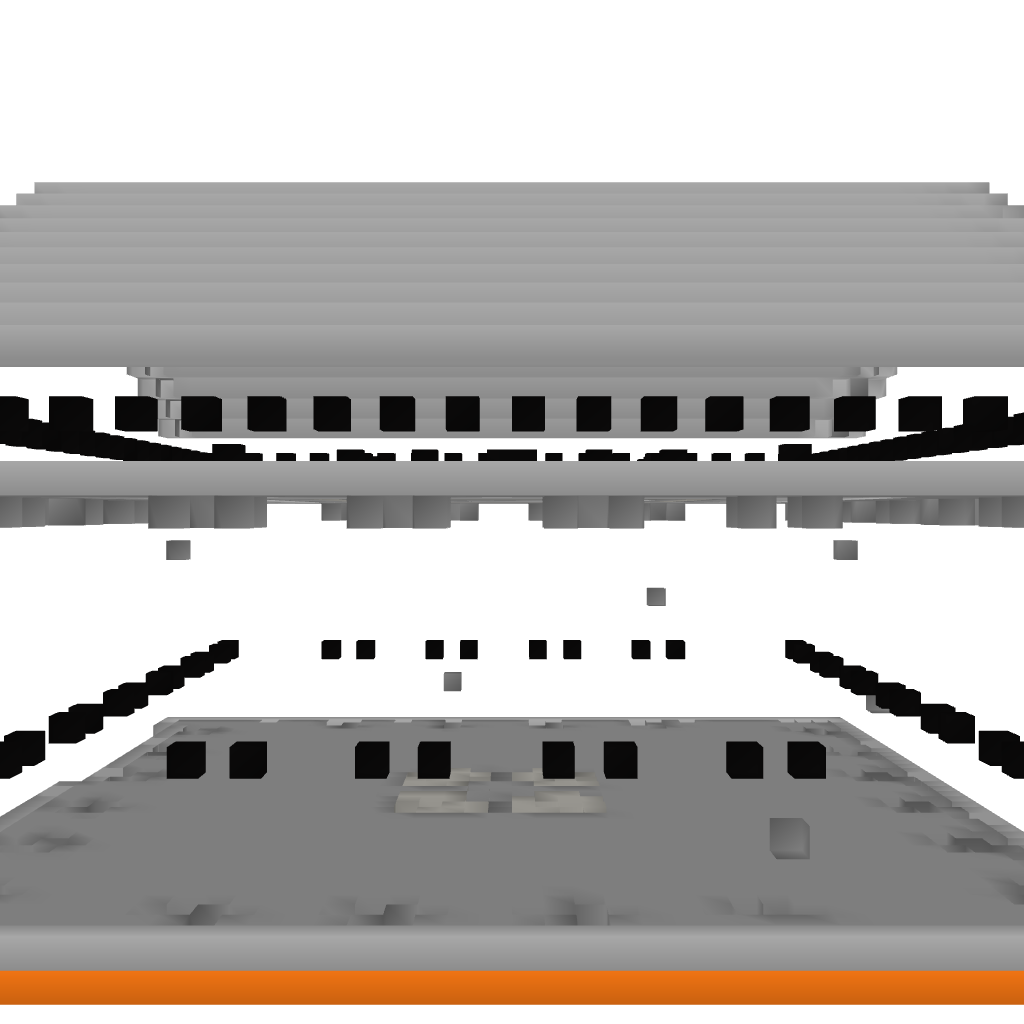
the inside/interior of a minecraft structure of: Tempel-Zeus